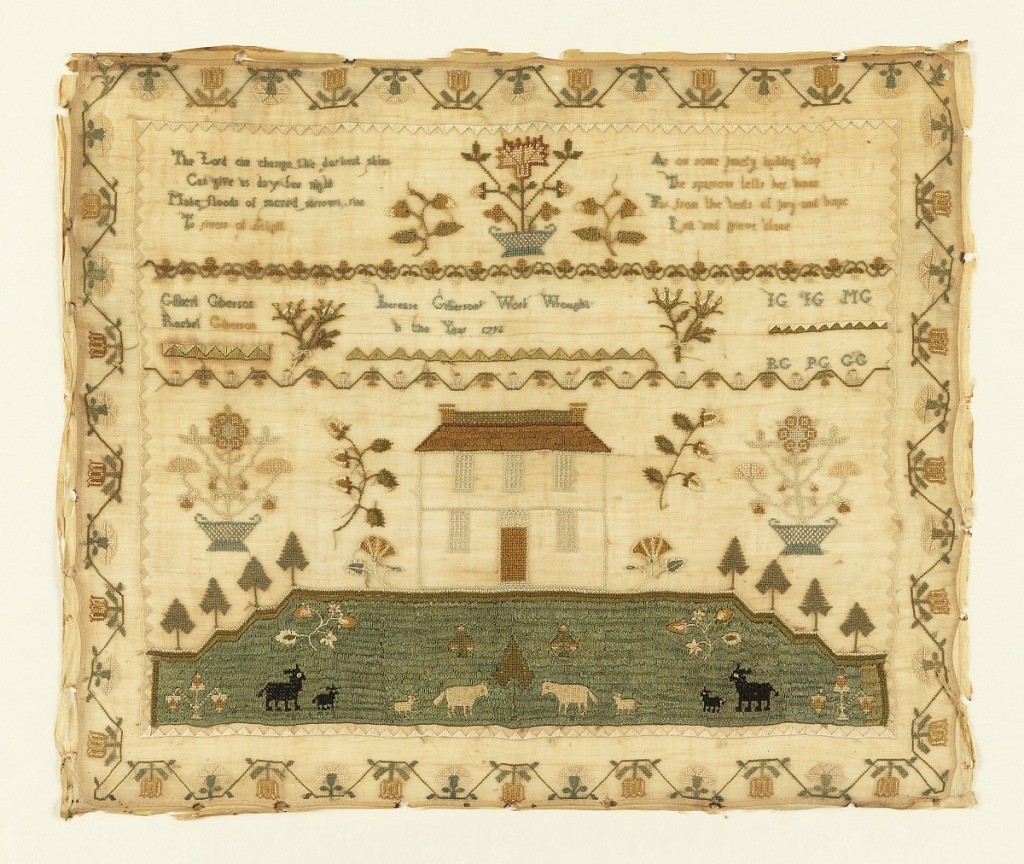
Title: Sampler
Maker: Increase Giberson, English
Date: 1796
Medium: silk embroidery on linen foundation Technique: embroidered in cross, satin, stem, roumanian, and half cross stitches on plain weave foundation
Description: Within a curving border of carnations and tulips two texts, flowers, parents' names and initials.  At bottom large house on lawn with sheep.  This looks like an English prototype of a later Pennsylvania work.